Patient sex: M
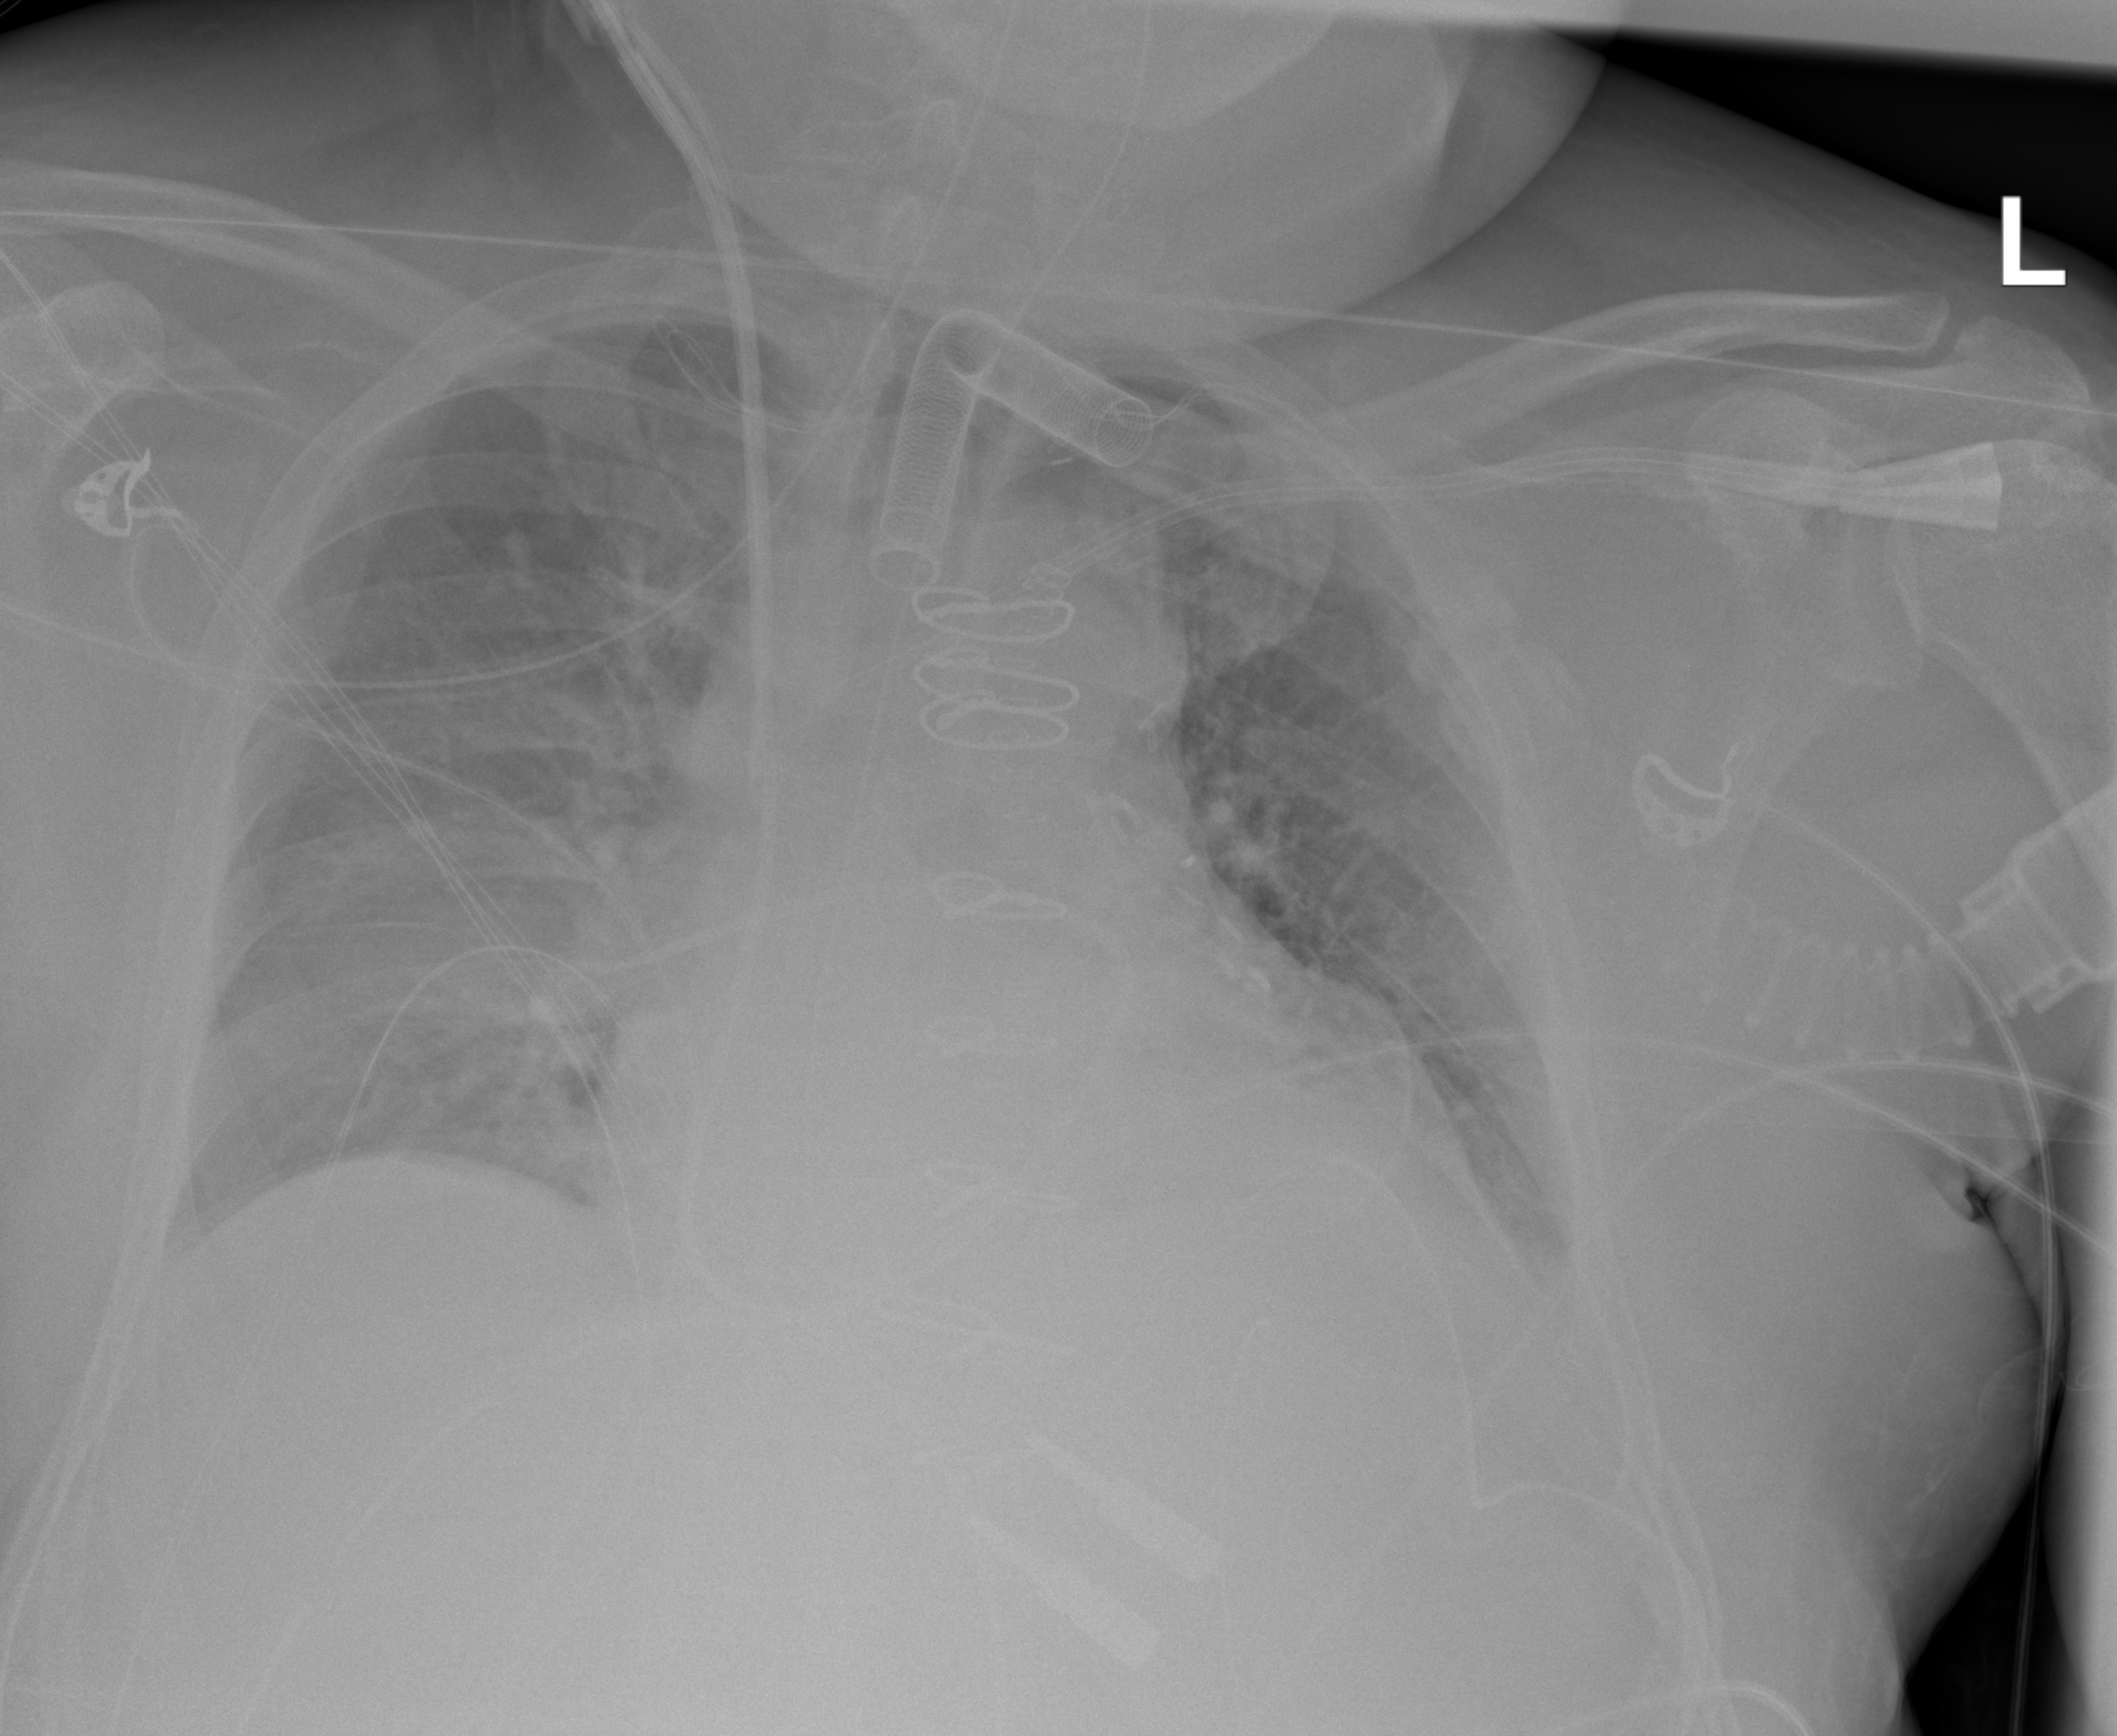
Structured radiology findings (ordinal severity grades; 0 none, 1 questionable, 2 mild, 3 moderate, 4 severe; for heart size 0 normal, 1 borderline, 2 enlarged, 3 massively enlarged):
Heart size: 2
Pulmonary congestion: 2
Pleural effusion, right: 2
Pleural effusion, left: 2
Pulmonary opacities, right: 2
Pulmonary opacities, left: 2
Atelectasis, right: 2
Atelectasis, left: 2